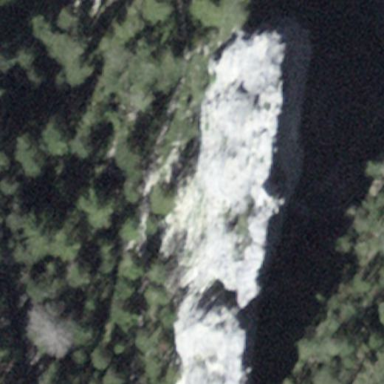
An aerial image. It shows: Landscape dominated by bare rock.